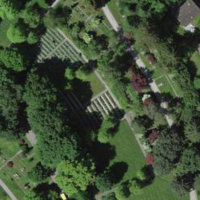
EUNIS habitat code: 53
Species observed at this site:
Berberis vulgaris